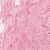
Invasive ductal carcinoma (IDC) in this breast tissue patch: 0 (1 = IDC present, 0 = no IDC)